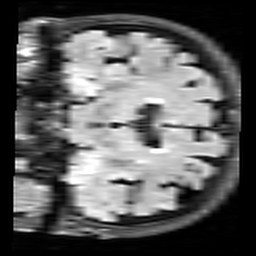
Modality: FLAIR
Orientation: coronal
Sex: female
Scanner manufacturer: siemens
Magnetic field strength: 3 T
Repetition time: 10 s
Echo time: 0.09 s